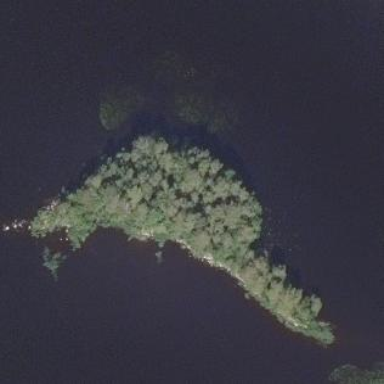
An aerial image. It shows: Islet surrounded by woodland.